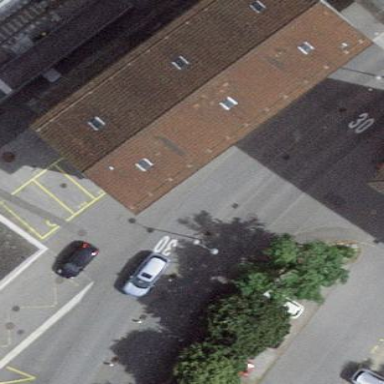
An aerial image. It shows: Train station building.